Question: I'm looking for some help/tips/pointers in creating a specific iOS animation and how it works. The type of animation I'm looking to create is similar to below, in particular the transition, what I've (probably incorrectly) termed as an "exploding image":

The order of the animation appears to be:
- - -
I don't know if my assumptions are correct? And I haven't found/know any resources in how to create the "split view" animation.
(I don't think the scale of the image is actually enlarged but it does have that appearance)
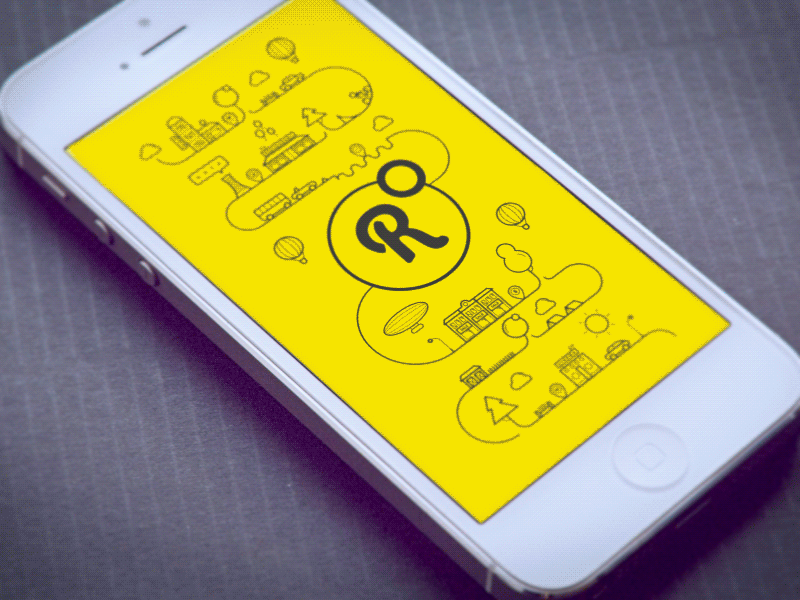
Answer: If you are looking for something that's similar to the twitter intro I would suggest you check this
<URL>